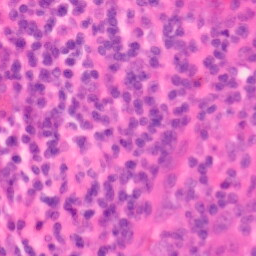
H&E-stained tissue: Colon